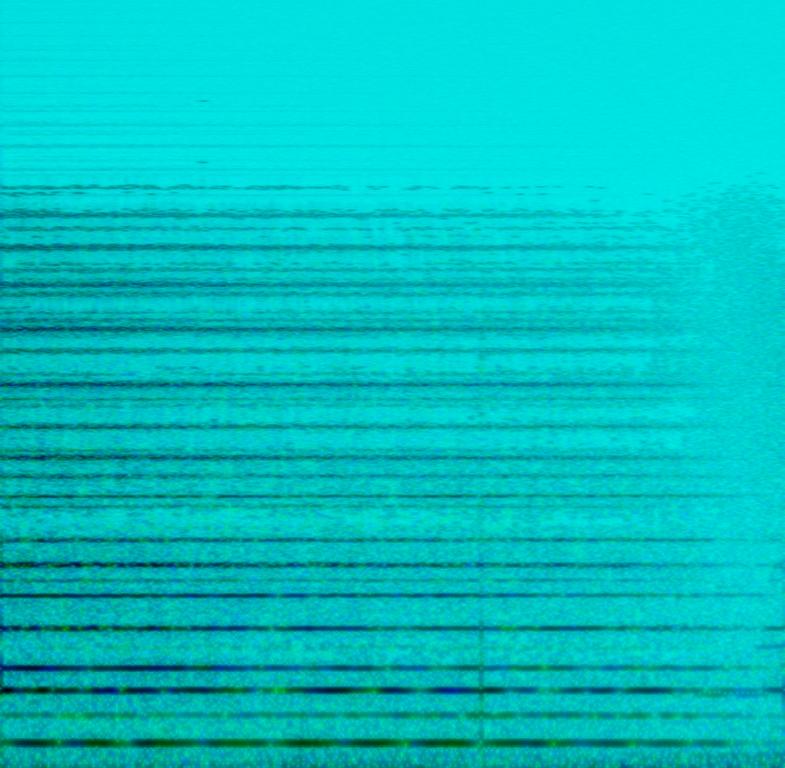
This is a piece by a classical orchestra. The melody is mainly led by string instruments such as violins and  cellos. The piece elicits feelings of sadness, and can initiate a desire to reflect. The piece ends on an uplifting high note, which could be used as a sign that better days are to come.